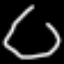
Label: octagon